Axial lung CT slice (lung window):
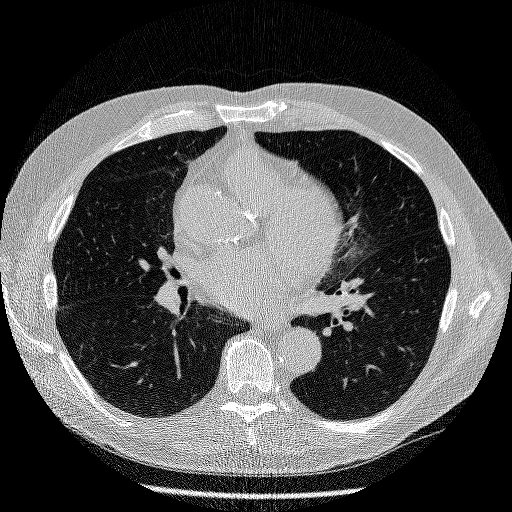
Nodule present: no